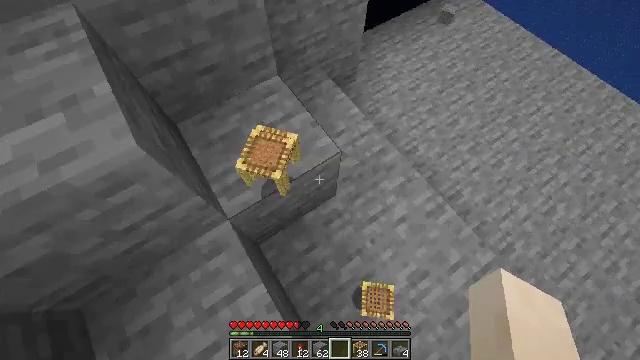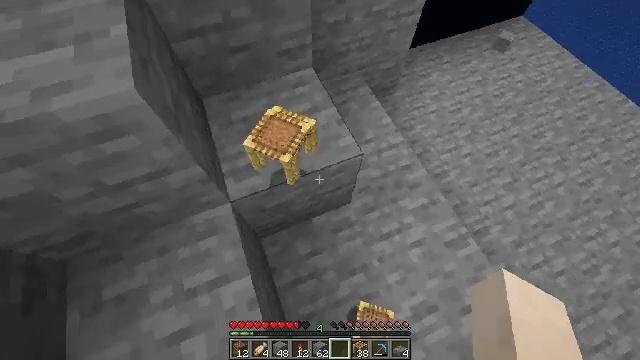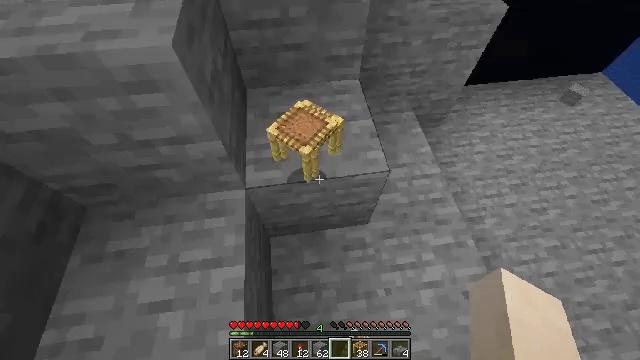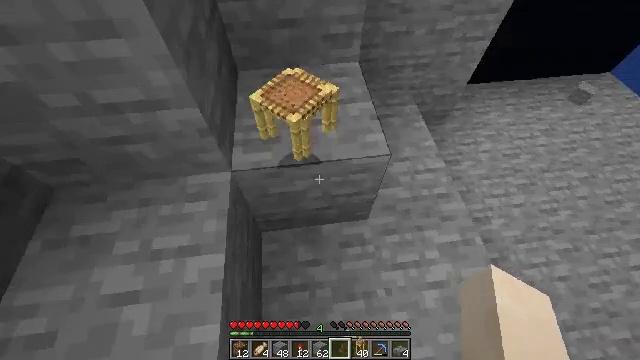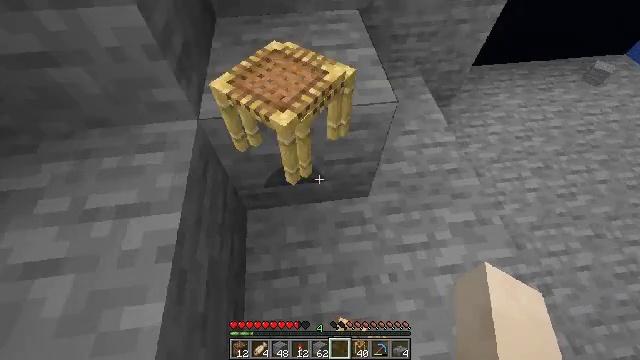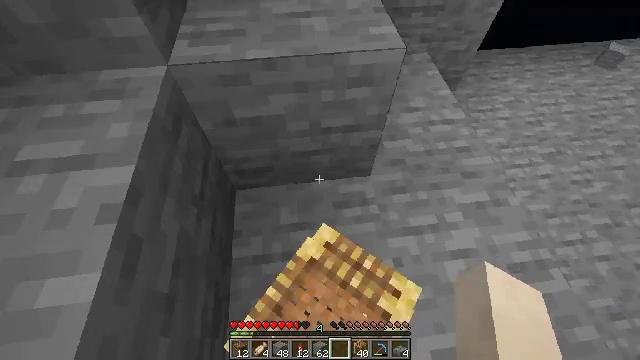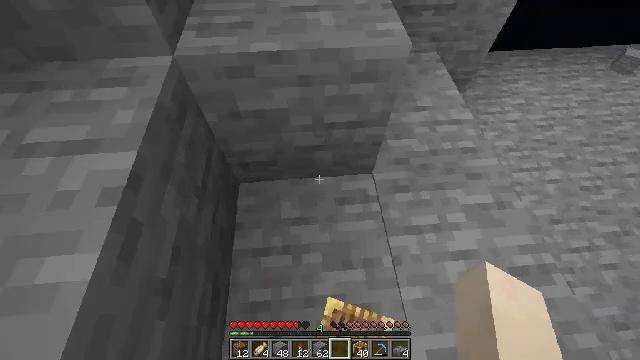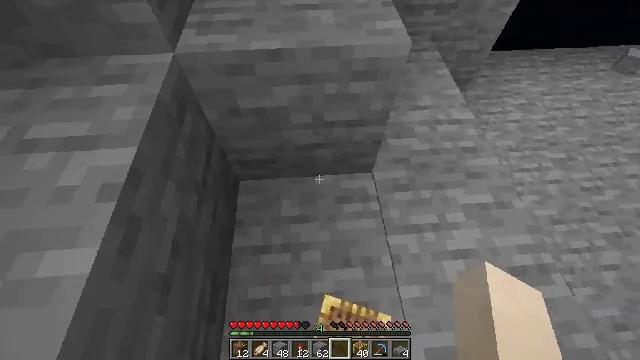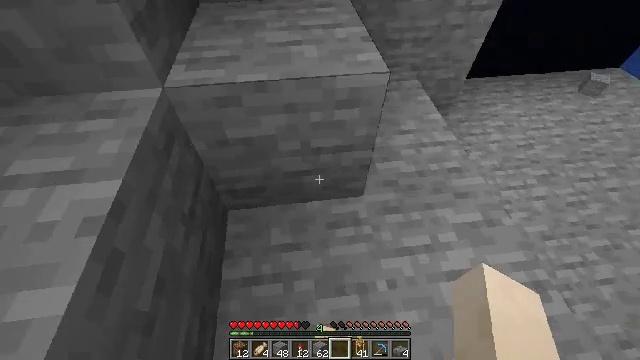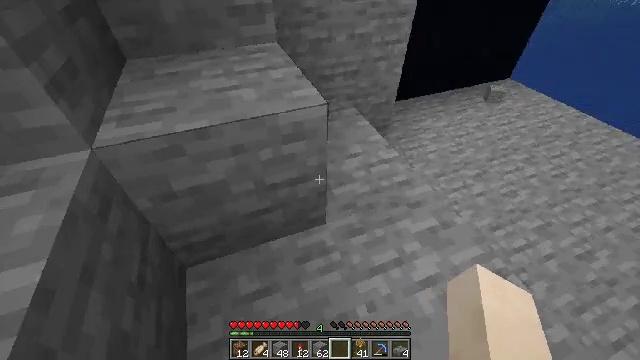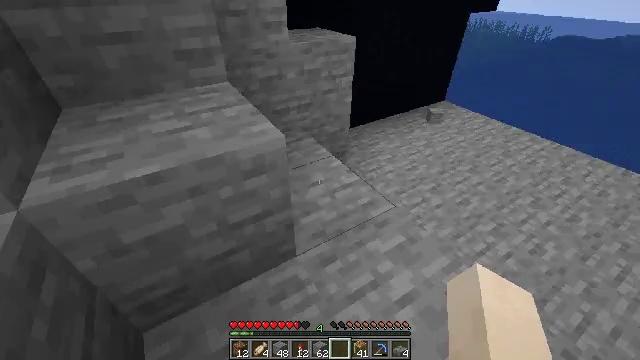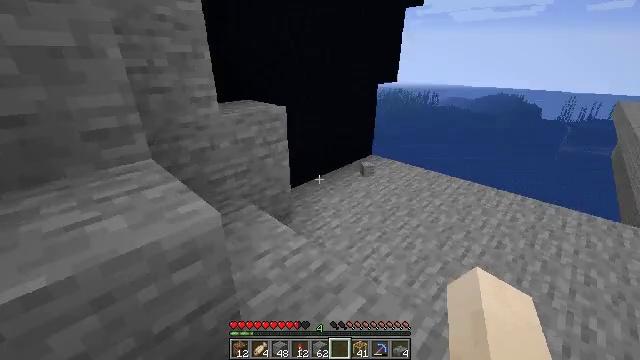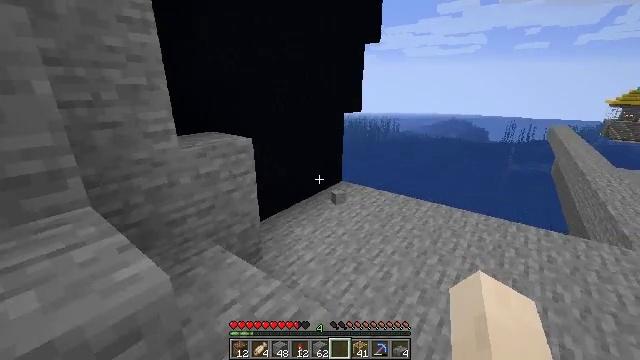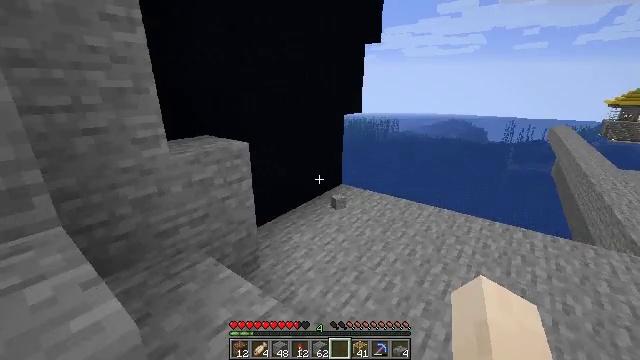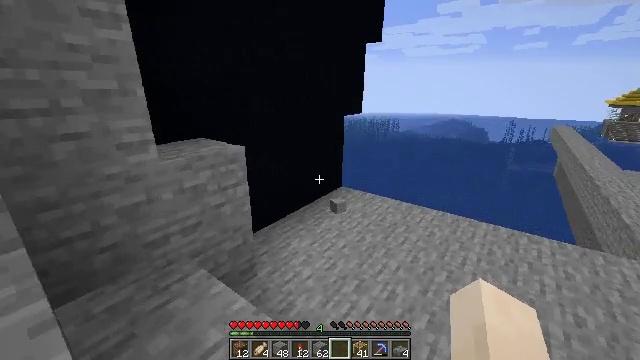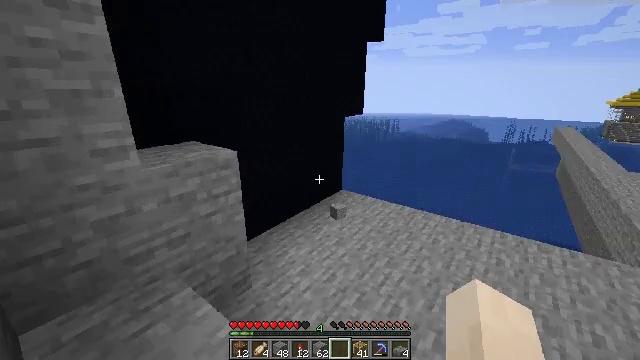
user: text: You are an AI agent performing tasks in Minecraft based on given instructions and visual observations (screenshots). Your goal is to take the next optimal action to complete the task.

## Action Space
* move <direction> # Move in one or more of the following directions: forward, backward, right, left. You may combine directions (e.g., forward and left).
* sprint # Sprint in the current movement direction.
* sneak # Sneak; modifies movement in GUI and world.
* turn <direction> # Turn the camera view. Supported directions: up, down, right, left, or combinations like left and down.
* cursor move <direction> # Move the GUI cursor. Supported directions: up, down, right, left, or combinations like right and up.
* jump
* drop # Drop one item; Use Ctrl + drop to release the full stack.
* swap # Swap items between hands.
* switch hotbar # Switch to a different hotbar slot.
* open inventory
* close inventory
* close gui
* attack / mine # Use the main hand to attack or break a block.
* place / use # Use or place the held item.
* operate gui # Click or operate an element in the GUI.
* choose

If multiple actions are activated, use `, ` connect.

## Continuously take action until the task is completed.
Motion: motion action
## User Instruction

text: Remove the scaffolding structure.
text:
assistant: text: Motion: turn left and up
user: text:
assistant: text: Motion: turn left and up
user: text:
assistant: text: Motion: turn up
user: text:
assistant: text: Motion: no_op
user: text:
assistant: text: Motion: no_op
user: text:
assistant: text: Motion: turn left
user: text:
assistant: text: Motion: no_op
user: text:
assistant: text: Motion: turn right and up
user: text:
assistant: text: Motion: turn right and up
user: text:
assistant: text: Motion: turn right and up
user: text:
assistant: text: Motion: move forward, turn right and up
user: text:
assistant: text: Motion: move forward, turn right and up
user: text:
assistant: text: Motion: move forward
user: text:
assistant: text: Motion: move forward
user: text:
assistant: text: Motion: move forward
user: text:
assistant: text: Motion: move forward
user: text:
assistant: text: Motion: move forward
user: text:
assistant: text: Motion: move forward
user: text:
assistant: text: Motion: move forward
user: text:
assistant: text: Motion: move forward, turn down
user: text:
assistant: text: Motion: move forward, turn down
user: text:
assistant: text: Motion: move forward, turn down
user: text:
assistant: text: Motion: move forward and move right, turn left and down
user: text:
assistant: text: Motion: move forward and move right
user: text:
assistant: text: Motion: move forward and move right, turn left and down
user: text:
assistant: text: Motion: move forward and move right, turn left
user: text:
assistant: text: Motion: move forward and move right, turn left
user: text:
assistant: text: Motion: move forward and move right, turn left
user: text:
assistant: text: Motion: move forward and move right, turn left
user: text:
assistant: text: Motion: move forward and move right, turn left